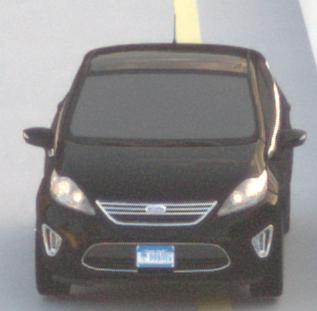
Make: Ford
Model: Fiesta
Detailed model: ’09 Sedan (seventh series)
Model produced from: 2010
Model produced until: 2017
Doors: 4
Color: black
Road condition: dry road
Daytime: sunrise or sunset
Contrast: low contrast